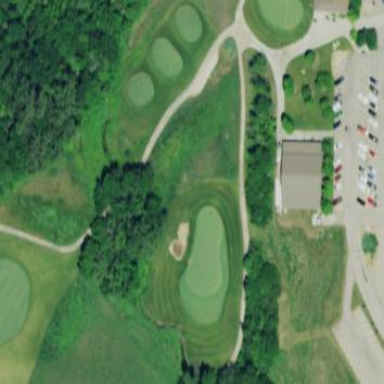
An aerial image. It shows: Rough area in golf course.